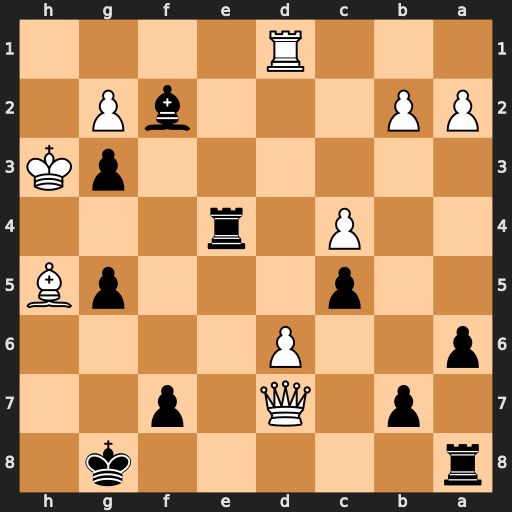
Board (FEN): r5k1/1p1Q1p2/p2P4/2p3pB/2P1r3/6pK/PP3bP1/3R4
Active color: b
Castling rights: -
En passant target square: -
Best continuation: Rh4#